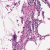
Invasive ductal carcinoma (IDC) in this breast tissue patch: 0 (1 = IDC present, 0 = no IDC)